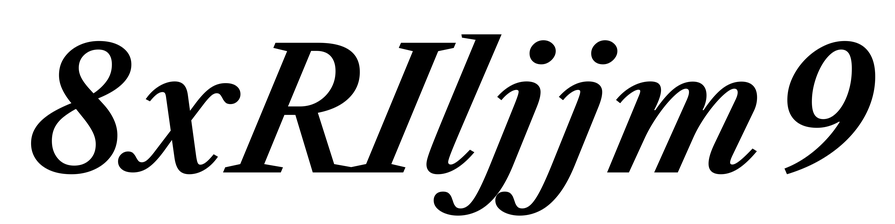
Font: LibreCaslonText-Italic_SemiBold_Italic